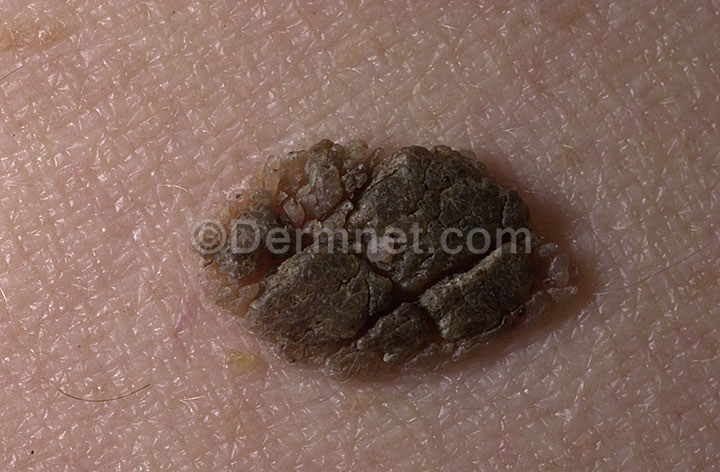
Disease: Seborrheic Keratoses and other Benign Tumors